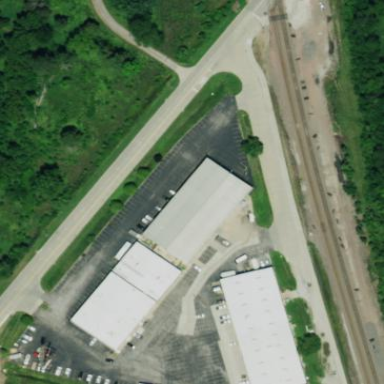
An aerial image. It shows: Commercial building.